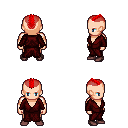
a pixel art fantasy rpg character, male body template, human, light skin, red robe, gold greaves, red short mohawk hairstyle, maroon shoes, four views (front, back, left, right), 2x2 character sprite sheet, small pixel art, hard edges, no anti-aliasing